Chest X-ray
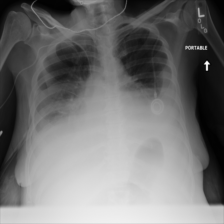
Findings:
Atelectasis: negative
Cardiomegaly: negative
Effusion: positive
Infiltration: negative
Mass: negative
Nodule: negative
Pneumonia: negative
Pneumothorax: negative
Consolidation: negative
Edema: negative
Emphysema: negative
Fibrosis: negative
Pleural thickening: positive
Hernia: negative